Aerial crown-view tile of a tropical tree (Barro Colorado Island, Panama), acquired 20250512:
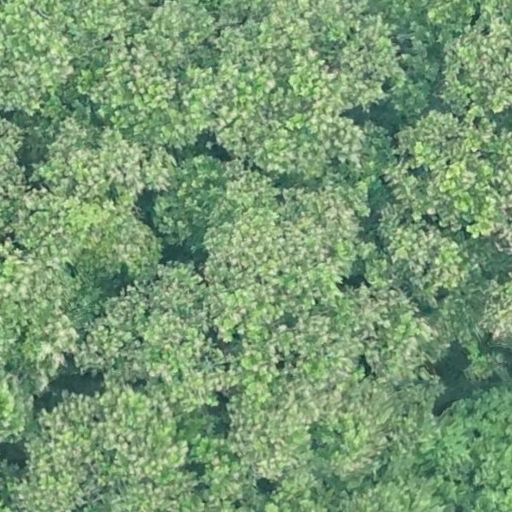
Species: Anacardium excelsum
GBIF accepted scientific name: Anacardium excelsum
Crown area: 940.021 m²